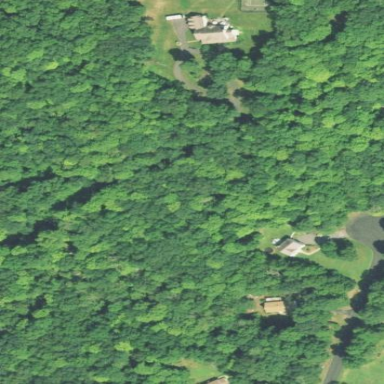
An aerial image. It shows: Existing preserved open space in the woodland.